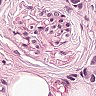
Metastatic tissue present: yes